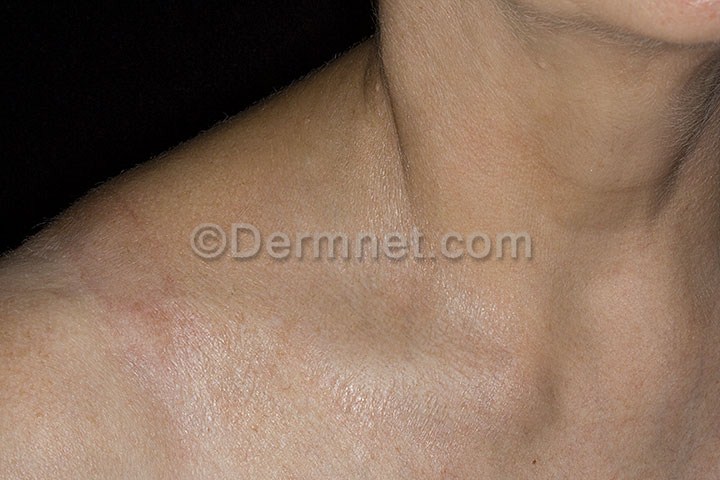
Disease: Psoriasis pictures Lichen Planus and related diseases